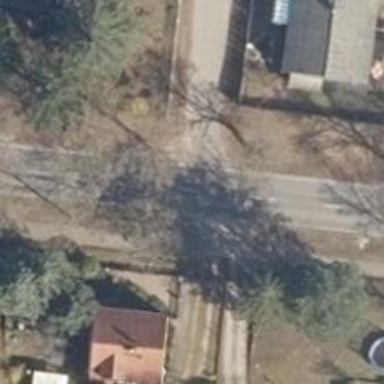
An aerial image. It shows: Secondary road with asphalt surface.